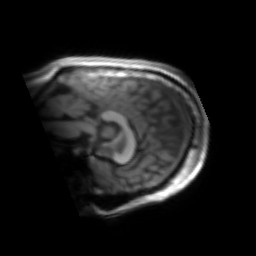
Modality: inplaneT1
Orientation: sagittal
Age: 22
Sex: male
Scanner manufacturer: siemens
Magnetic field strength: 3 T
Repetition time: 1.2 s
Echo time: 0.00251 s